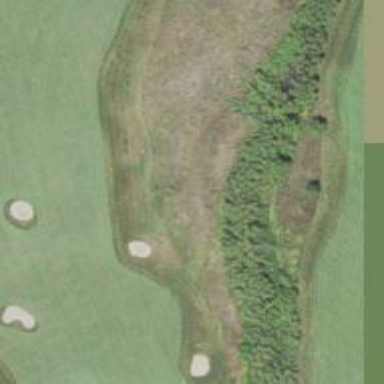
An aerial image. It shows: Lateral water hazard on golf course.